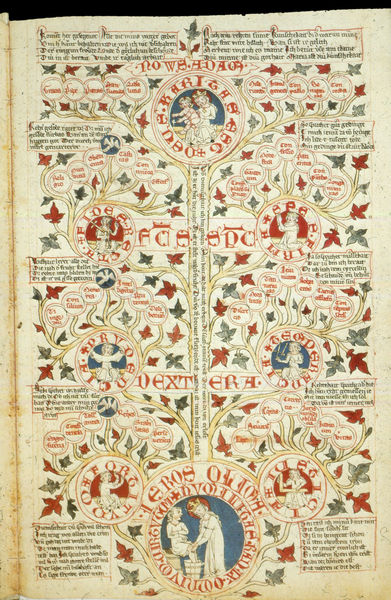
Titel: Speculum humanae salvationis; Codex Cremifanensis 243
Institution: Kremsmünster, Stiftsbibliothek
Schlagwörter: blau, blätter, grün, bunt, rot, bibel, zweige, kreis, rund, ranken, schrift, papier, buch, seite, illustration, text, buchseite, medallion, nimbus, jesus, heilige, miniaturen, latein, stifter, ottonisch, buchmalerei, psalm, stammbaum, lebensbaum